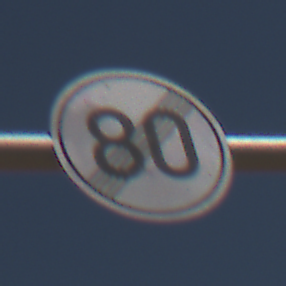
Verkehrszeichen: EndeGeschwindigkeit80
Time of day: Midday
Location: Outdoor (Nature)
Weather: Clear
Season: NotSpecified
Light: Natural